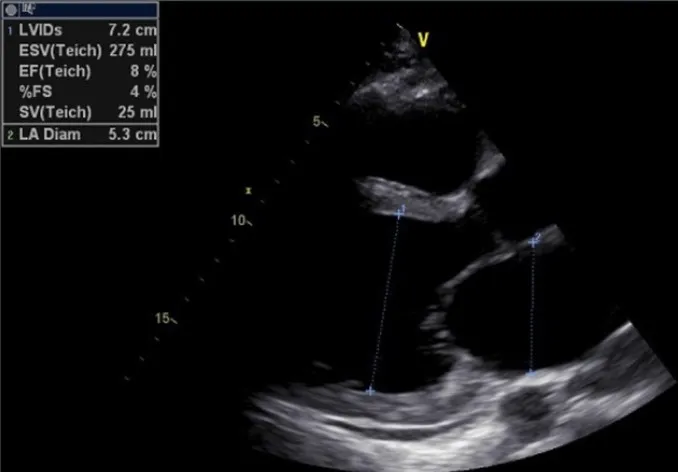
Transthoracic echocardiography of the patient (parasternal long axis view).
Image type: radiology (ultrasound)